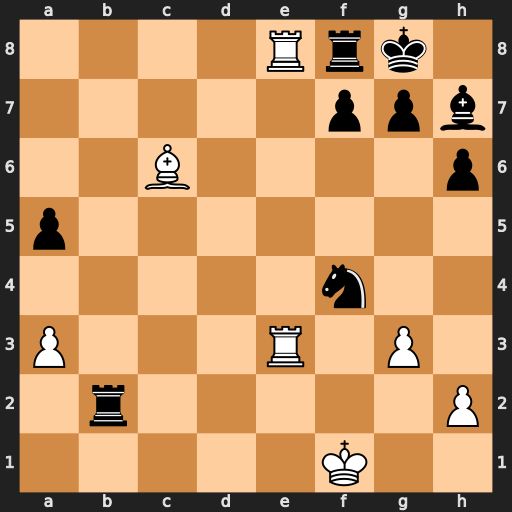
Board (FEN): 4Rrk1/5ppb/2B4p/p7/5n2/P3R1P1/1r5P/5K2
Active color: w
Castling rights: -
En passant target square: -
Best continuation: Rxf8+ Kxf8 Re8#